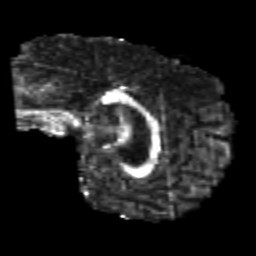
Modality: FA
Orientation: sagittal
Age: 22
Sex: male
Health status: healthy
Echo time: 0.074 s